Question: I am Having Grid with few columns in which one column is a Image. When clicked on that image i want that row to be Hide.

Here when i click on the last column my row must be hidden,
How can i make it possible
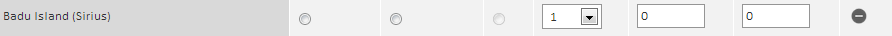
Answer: > These few steps will help you.
1. Make sure the image column that you are clicking is an ImgaeButton
2. The Imgaebutton will have a CommandName and CommandArguement property
3. Use the RowCommand event of the gridview which will do the trick for you.
> Something like this.
'''
<asp:GridView ID="GridView1" runat="server" Width="100%" AutoGenerateColumns="False" OnRowCommand="GridView1_RowCommand">
<Columns>
<asp:TemplateField>
<ItemTemplate>
<asp:ImageButton runat="server" id="gvibtn"
CommandName="HideRow"
CommandArgument='<%# Container.DisplayIndex %>'
Text='<%# Bind("Text") %>'>
</asp:ImageButton>
</ItemTemplate>
</asp:TemplateField>
</Columns>
</asp:GridView>
'''
> Code behind will look something like this.
'''
protected void GridView1_RowCommand(object sender, GridViewCommandEventArgs e)
{
if(e.CommandName == "HideRow")
{
int rowIndex = Convert.ToInt32(e.CommandArgument);
// now you got the rowindex, run your hiding logic here.
}
}
'''